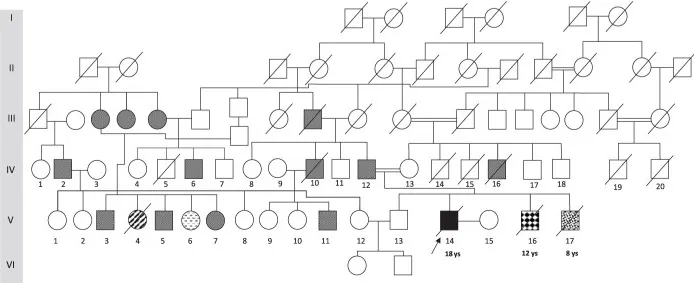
(C) Family pedigree. The black arrow indicates the proband case. The age of the first tumor is given below the proband and the two affected brothers.
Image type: pathology (fish)